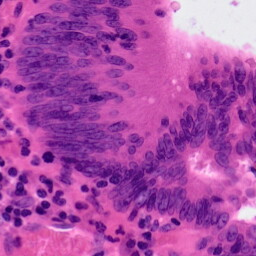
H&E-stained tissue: Colon